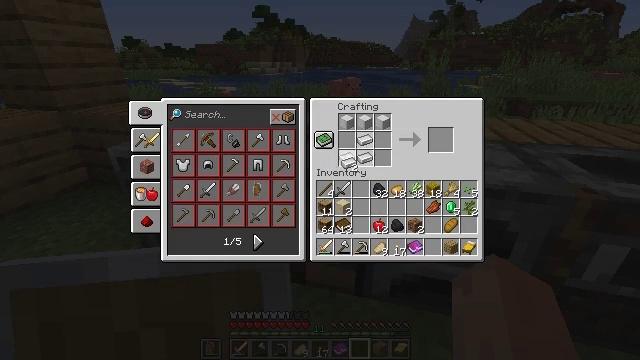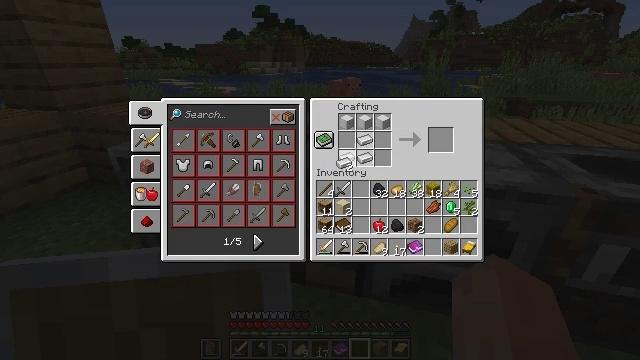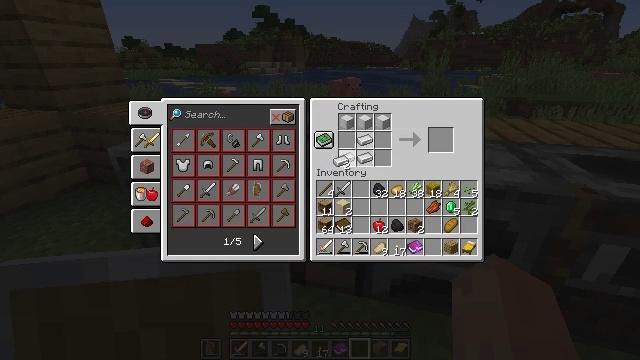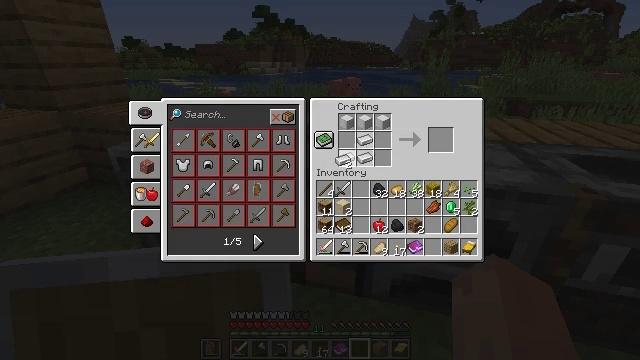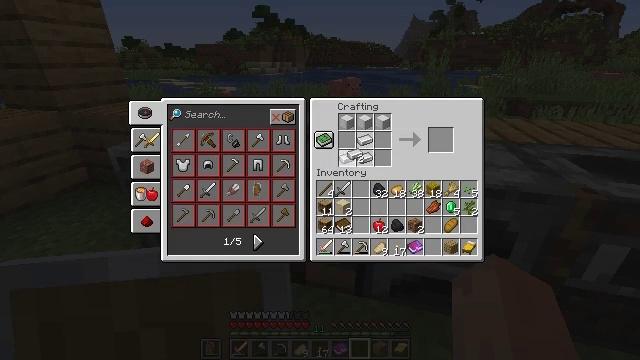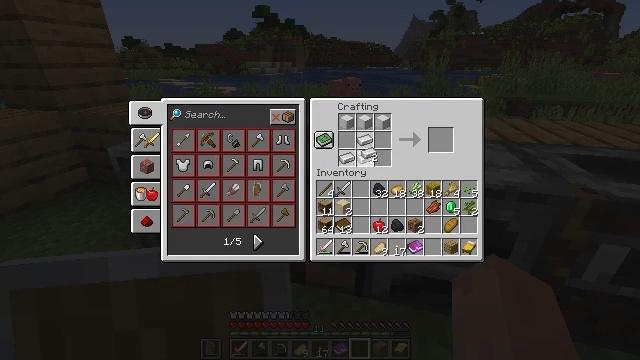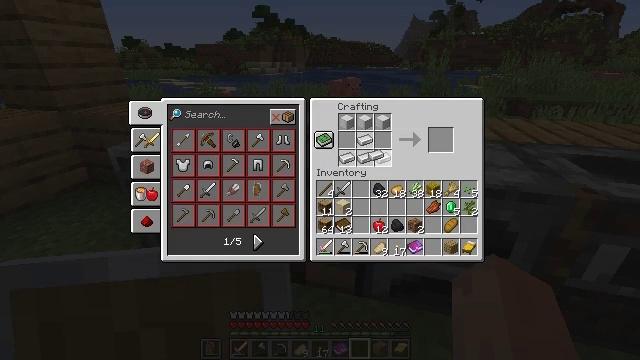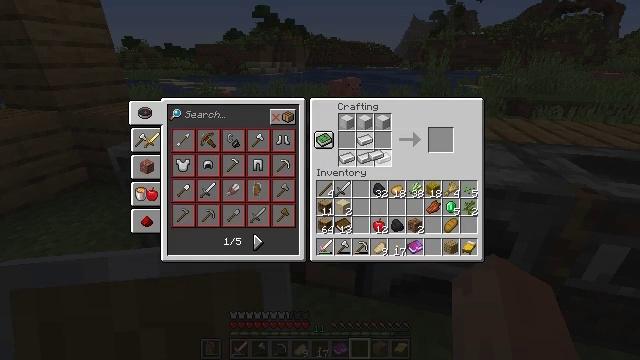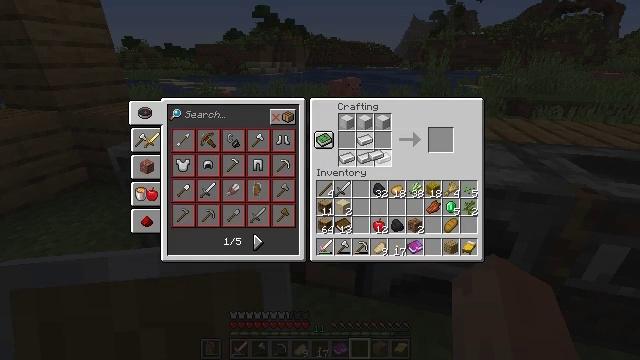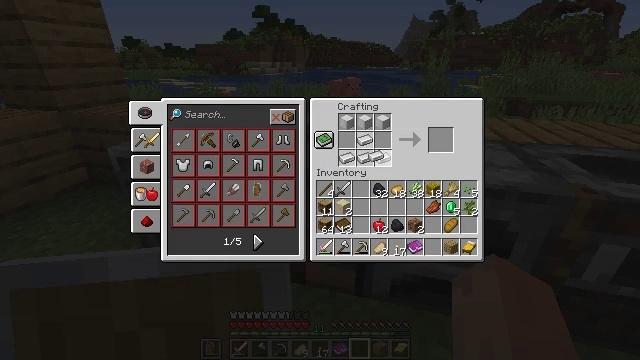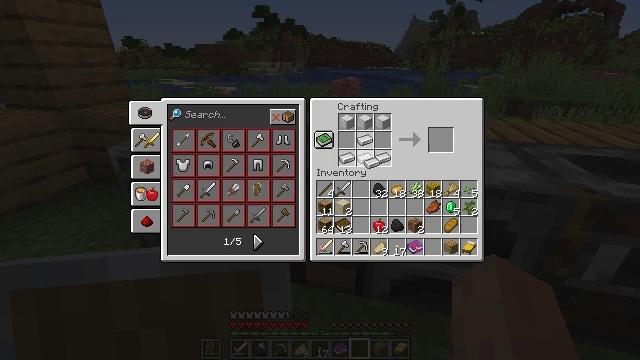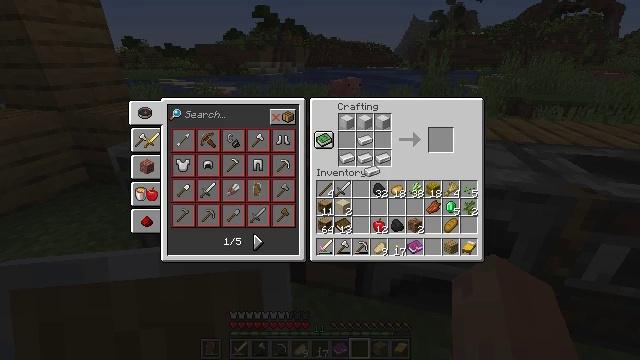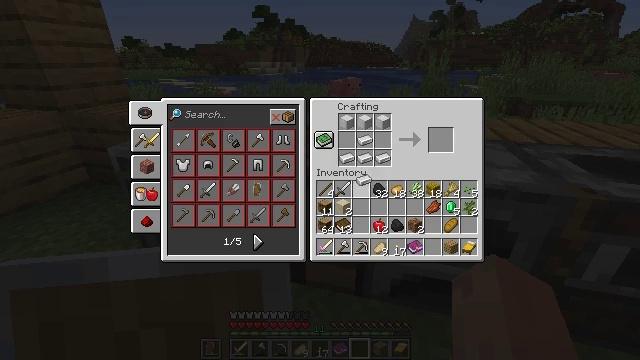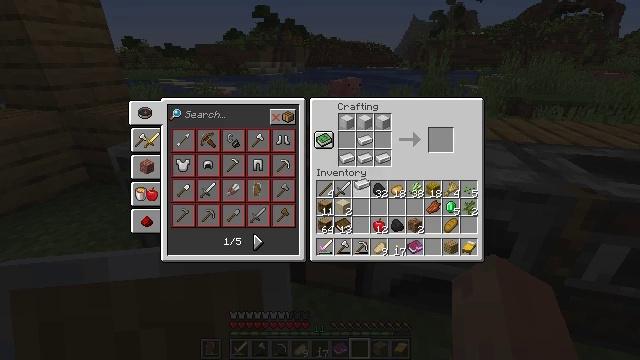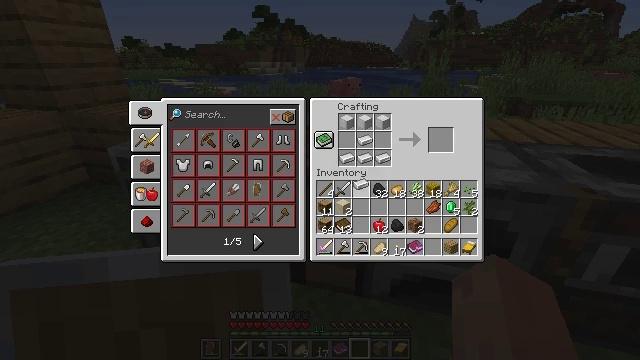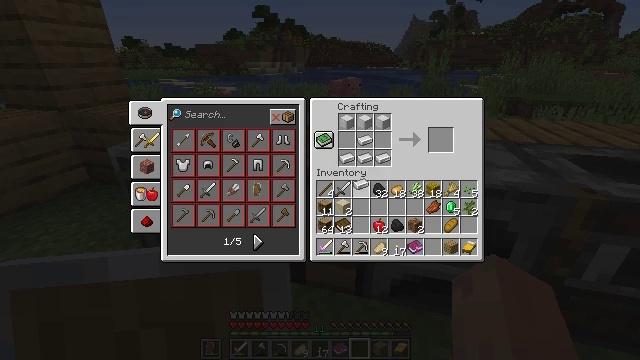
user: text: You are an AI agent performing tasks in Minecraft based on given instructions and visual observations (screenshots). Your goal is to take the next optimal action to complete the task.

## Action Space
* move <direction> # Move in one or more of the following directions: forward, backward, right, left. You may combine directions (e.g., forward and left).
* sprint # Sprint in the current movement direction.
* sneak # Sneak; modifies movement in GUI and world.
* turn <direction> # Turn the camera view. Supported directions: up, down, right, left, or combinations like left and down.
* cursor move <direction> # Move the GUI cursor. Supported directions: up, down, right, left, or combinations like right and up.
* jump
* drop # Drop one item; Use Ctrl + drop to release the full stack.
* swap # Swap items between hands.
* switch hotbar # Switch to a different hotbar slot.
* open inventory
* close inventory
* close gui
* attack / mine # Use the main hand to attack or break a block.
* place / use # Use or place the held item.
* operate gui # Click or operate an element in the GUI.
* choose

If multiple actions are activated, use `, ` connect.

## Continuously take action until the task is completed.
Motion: motion action
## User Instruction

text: Open the crafting table and craft an anvil with iron components.
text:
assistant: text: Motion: choose
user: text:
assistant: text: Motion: choose
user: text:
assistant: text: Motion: choose
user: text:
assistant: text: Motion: cursor move right, choose
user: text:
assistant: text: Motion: cursor move right, choose
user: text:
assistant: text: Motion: cursor move right, choose
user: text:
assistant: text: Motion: choose
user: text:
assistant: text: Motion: choose
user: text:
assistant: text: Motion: choose
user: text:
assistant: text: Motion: cursor move down, choose
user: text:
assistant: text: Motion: cursor move down
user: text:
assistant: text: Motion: cursor move left and down
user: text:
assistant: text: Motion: no_op
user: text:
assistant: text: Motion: no_op
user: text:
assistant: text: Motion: operate gui
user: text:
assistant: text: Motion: operate gui
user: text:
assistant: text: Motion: operate gui
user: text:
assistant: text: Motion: no_op
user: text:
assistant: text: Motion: no_op
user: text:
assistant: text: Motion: no_op
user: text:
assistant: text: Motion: cursor move right and up
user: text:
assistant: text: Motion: cursor move right and up
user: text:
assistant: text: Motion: sneak, cursor move right and up
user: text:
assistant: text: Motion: sneak
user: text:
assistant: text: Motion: sneak
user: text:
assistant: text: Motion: sneak
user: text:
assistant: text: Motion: sneak, operate gui
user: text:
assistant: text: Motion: sneak, operate gui
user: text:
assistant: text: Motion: sneak, operate gui
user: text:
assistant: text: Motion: sneak, cursor move down